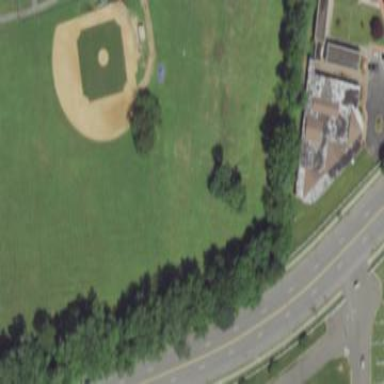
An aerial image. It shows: Baseball pitch for leisure and sports activities.